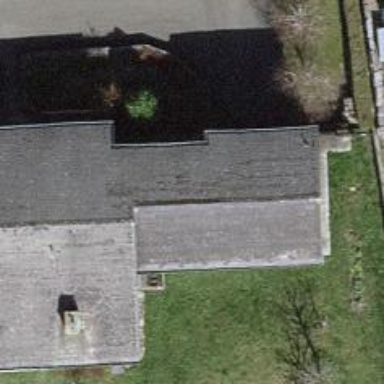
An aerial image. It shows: Building with ridged roof.